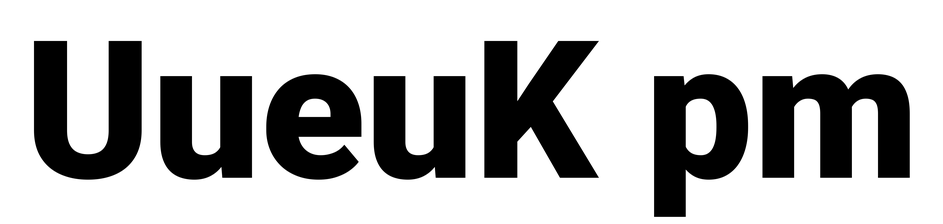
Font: Roboto_Black